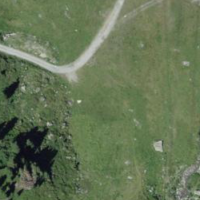
EUNIS habitat code: 26
Species observed at this site:
Nucifraga caryocatactes
Anthus spinoletta